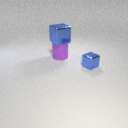
small blue metal cube in front of large purple rubber cylinder